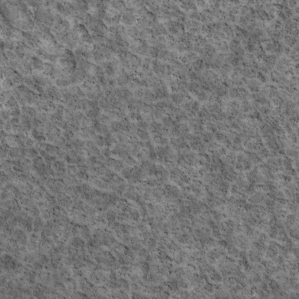
Label: non_frost